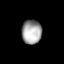
Tissue: lung
Cell type: Endothelial cells
Senescence score: 0.5415
Nuclear area (px): 470
Mean DAPI intensity: 162.879